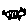
Label: cat